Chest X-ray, PA view. Patient: 7 years old, sex M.
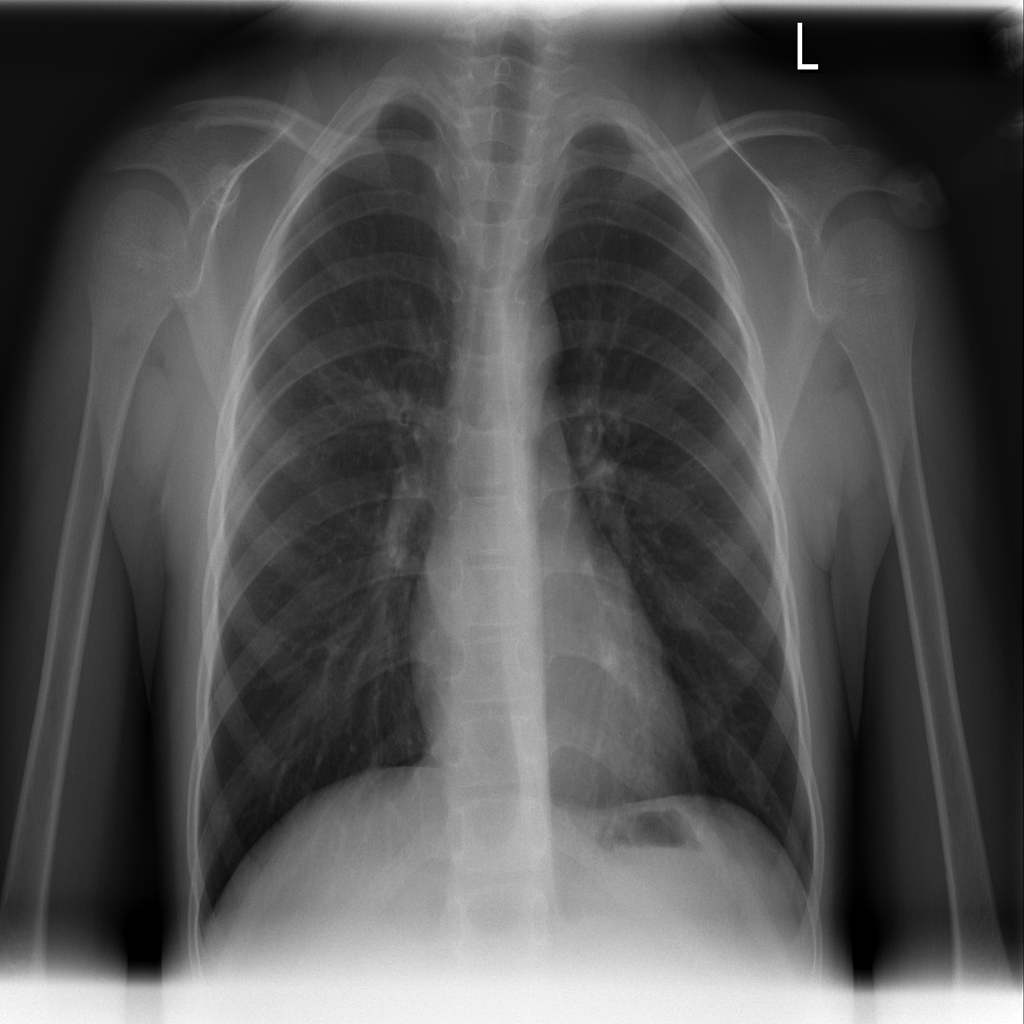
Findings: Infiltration